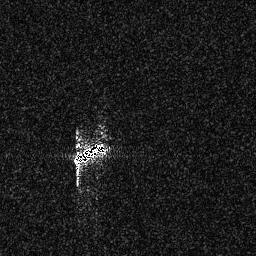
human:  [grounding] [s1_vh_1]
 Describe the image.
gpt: In the satellite image, there is  <ref>1 medium ship </ref> <box>[[27, 54, 41, 65, 0]]</box> located at center.